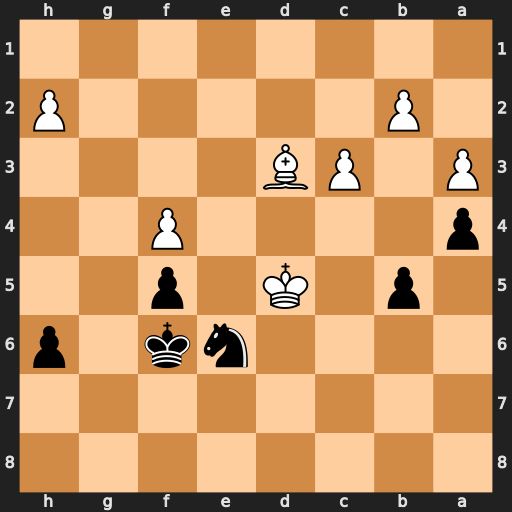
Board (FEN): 8/8/4nk1p/1p1K1p2/p4P2/P1PB4/1P5P/8
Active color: b
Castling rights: -
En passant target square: -
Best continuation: Nxf4+ Kd4 Nxd3